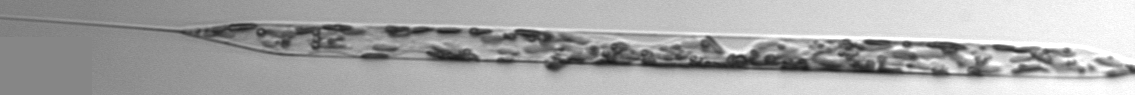
Label: Rhizosolenia